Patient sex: F
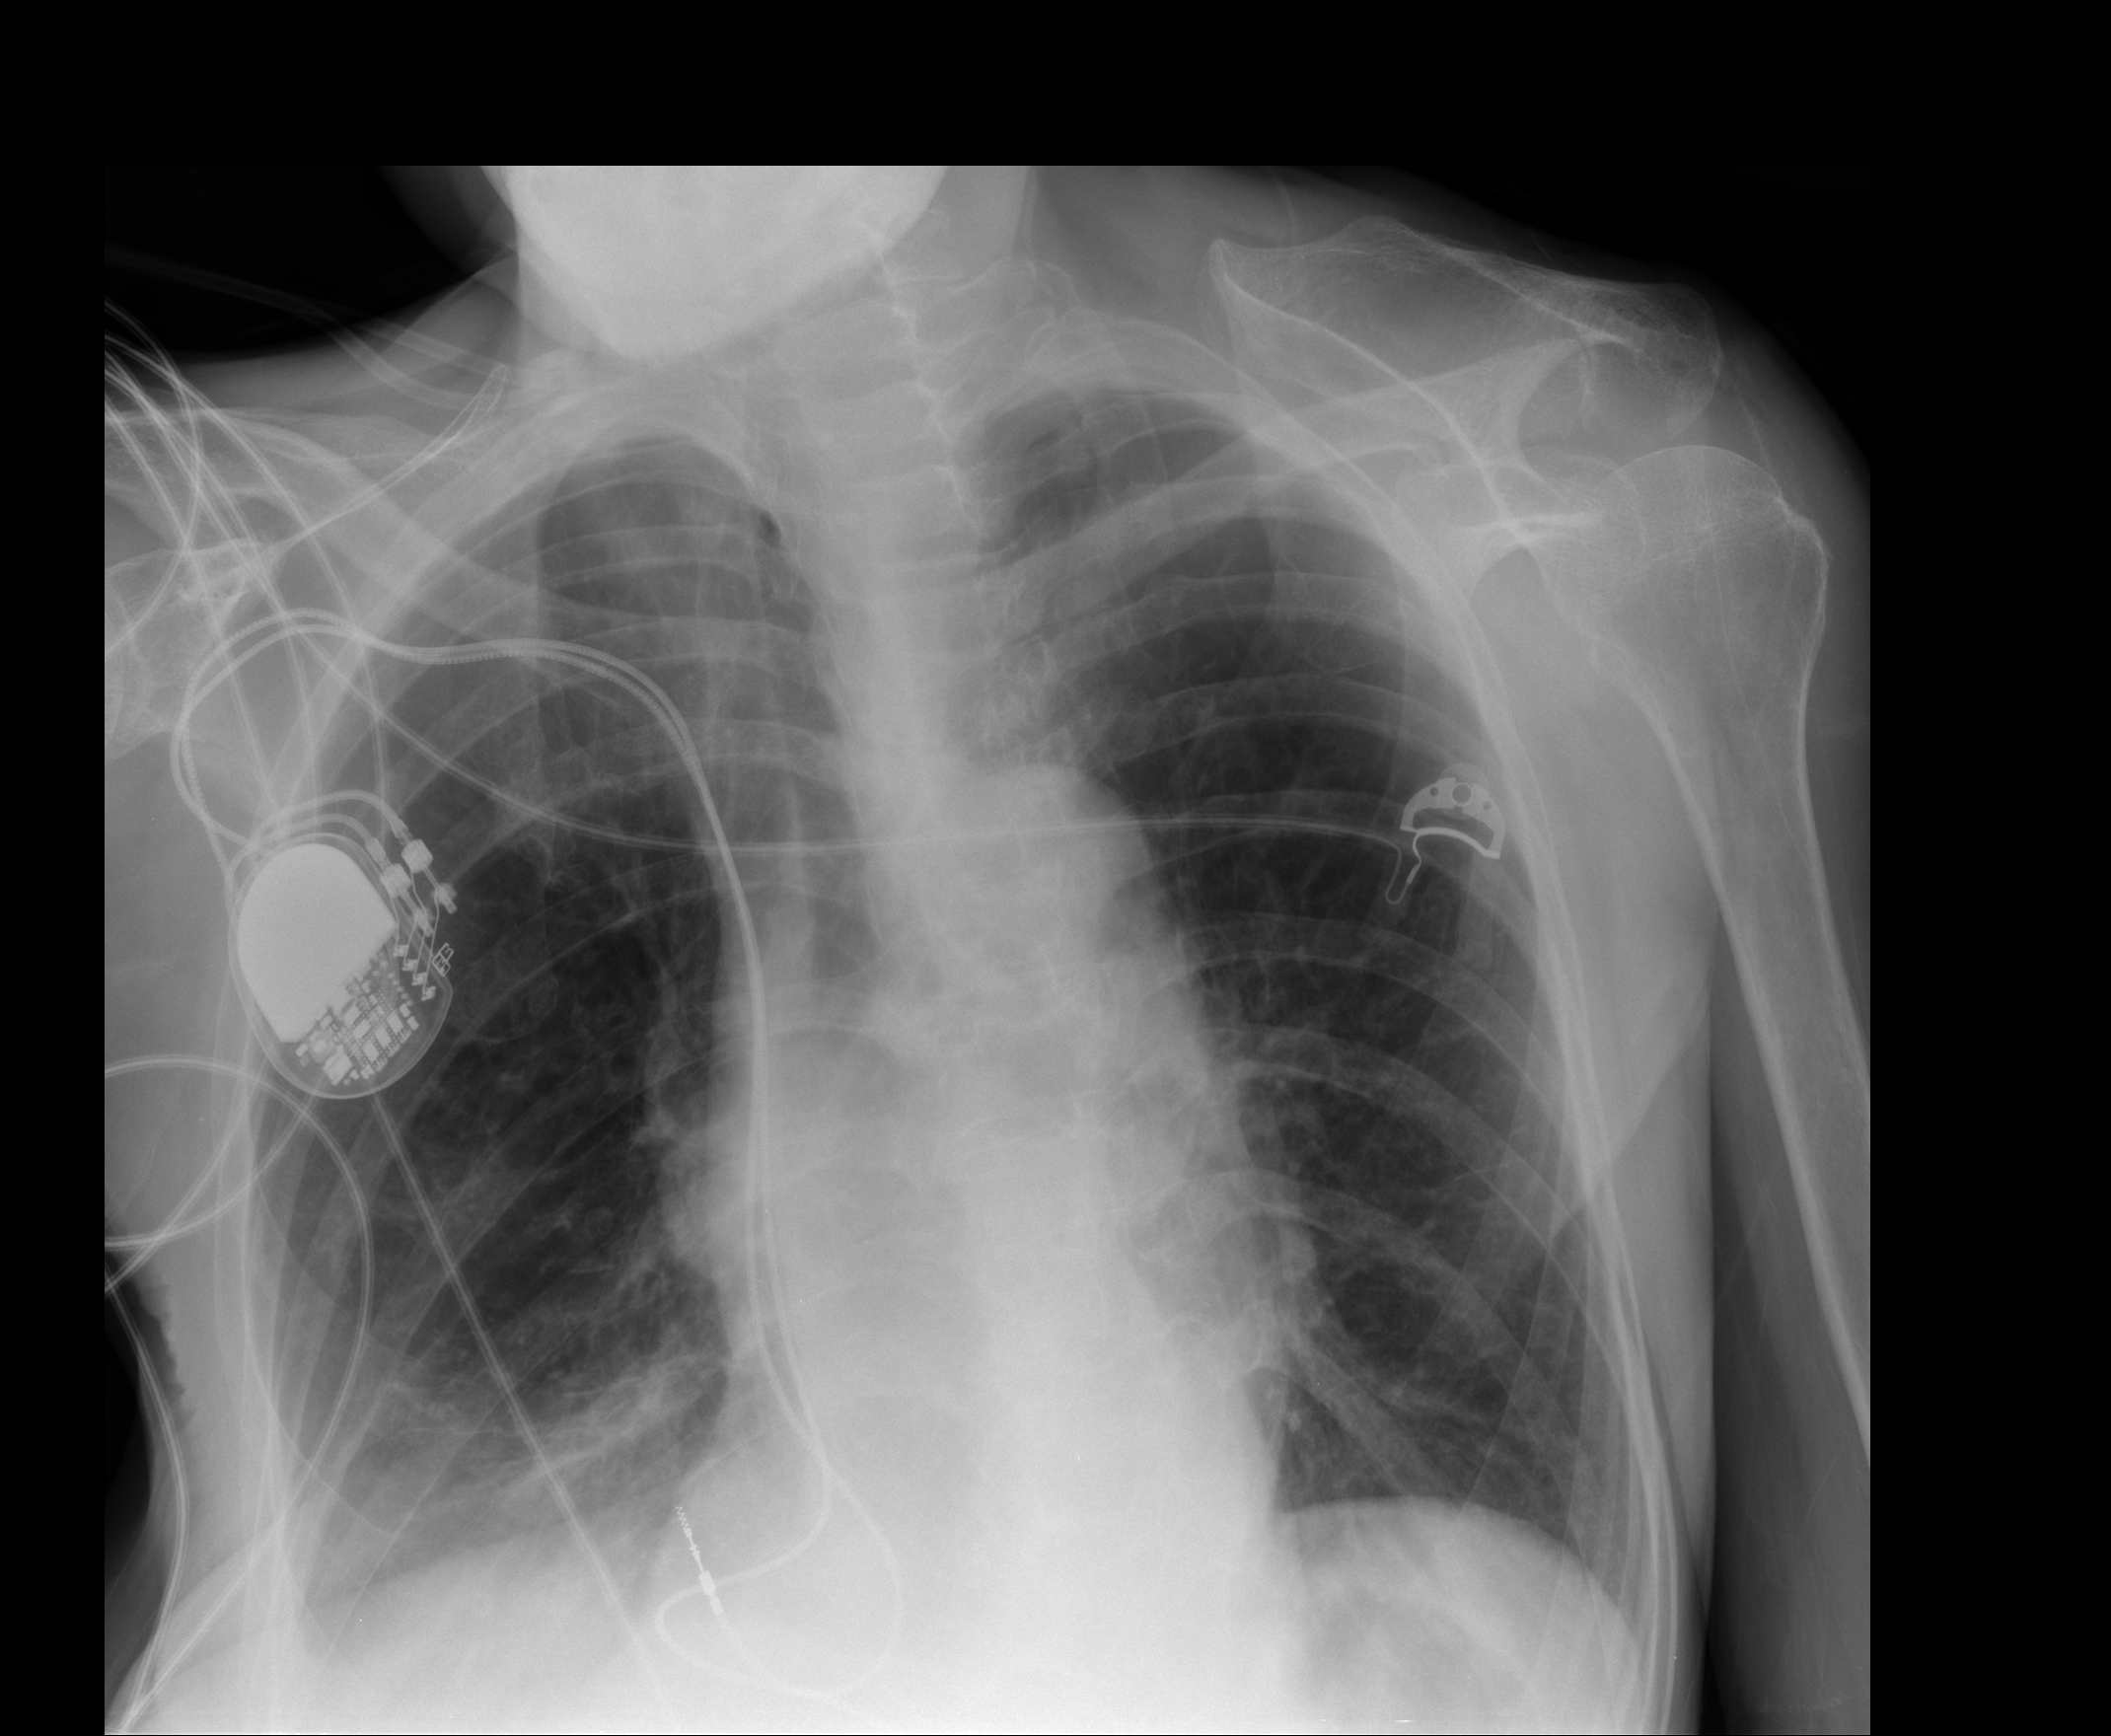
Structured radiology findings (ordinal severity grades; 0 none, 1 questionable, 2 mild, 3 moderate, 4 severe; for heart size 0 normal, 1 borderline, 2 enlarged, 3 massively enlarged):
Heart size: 0
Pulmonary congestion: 0
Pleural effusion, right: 2
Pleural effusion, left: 0
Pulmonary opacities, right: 1
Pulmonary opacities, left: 0
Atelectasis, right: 2
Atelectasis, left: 0